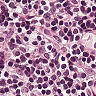
Metastatic tissue present: no